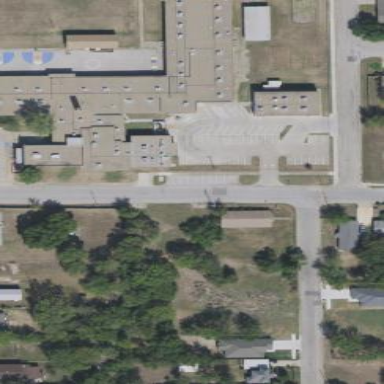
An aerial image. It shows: School building.